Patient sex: F
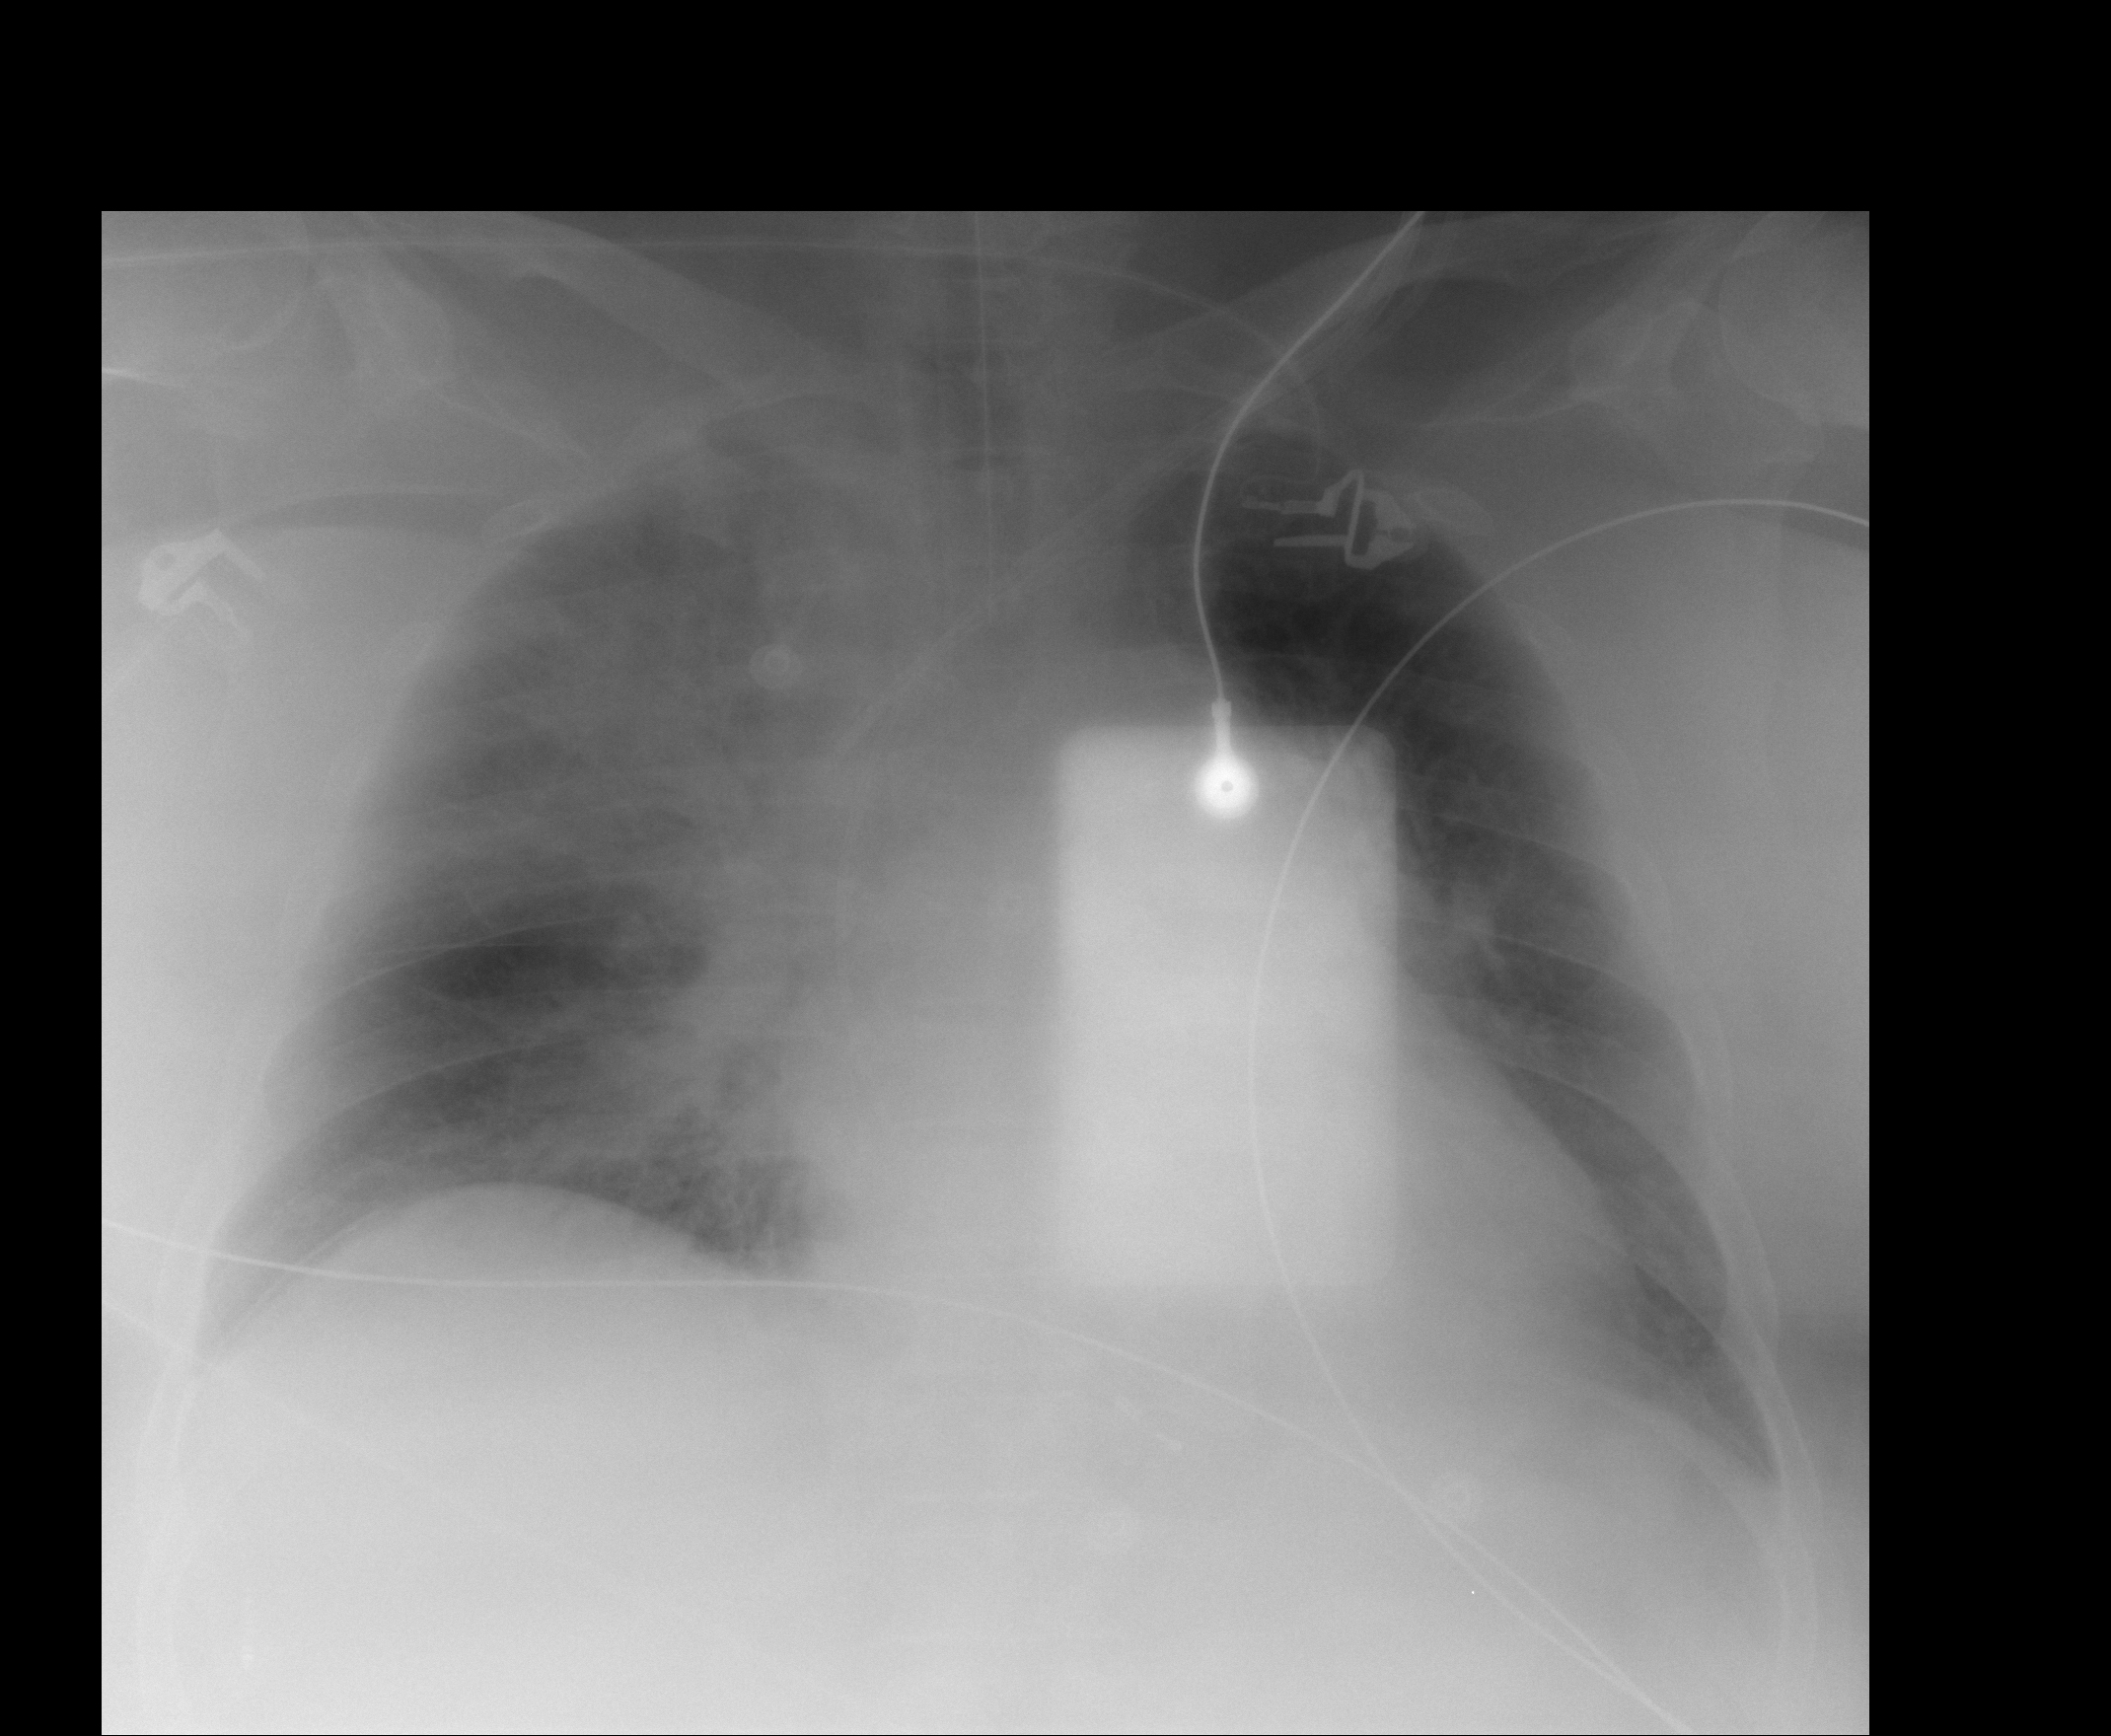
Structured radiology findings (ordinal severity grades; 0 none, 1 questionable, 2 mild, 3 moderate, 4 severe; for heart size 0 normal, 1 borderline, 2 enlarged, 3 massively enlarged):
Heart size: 0
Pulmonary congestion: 3
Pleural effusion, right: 0
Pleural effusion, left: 0
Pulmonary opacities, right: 2
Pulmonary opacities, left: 0
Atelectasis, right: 0
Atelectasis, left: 0